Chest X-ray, AP view. Patient: 65 years old, sex M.
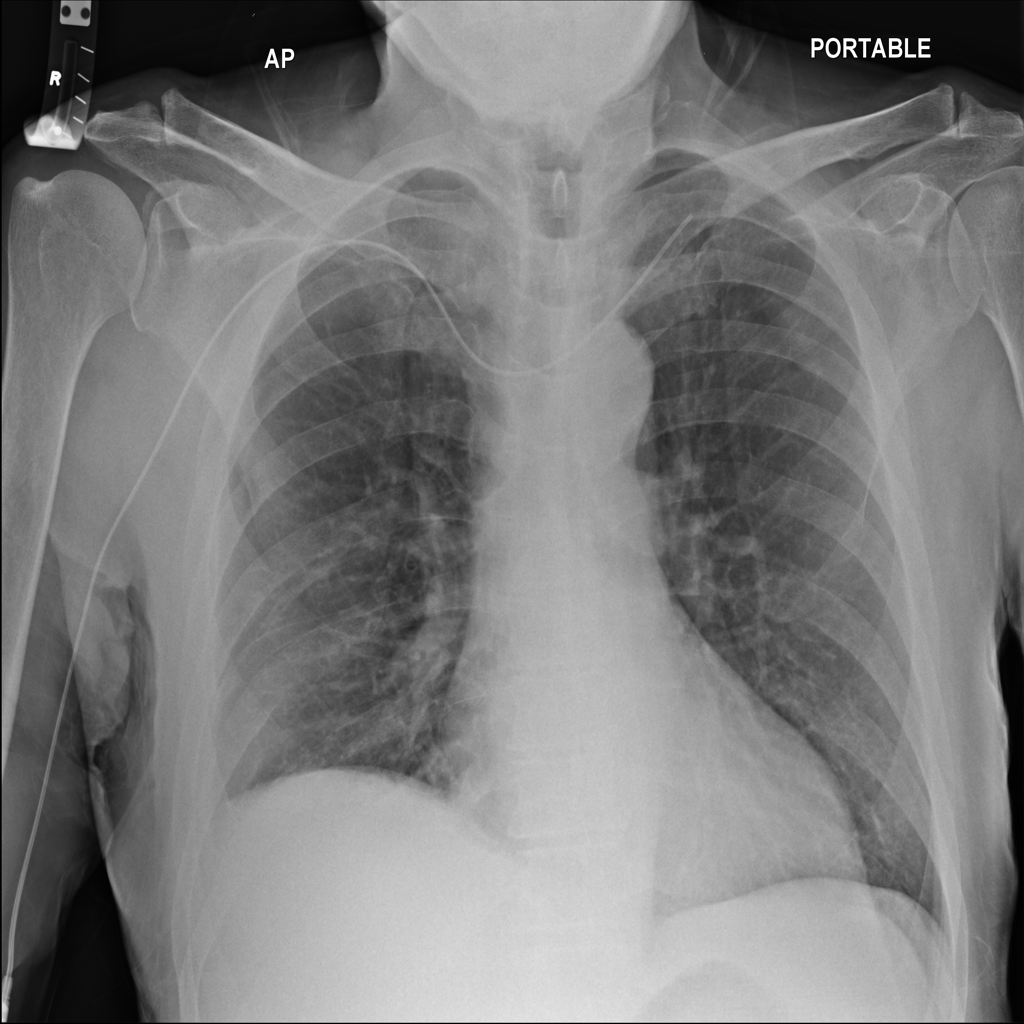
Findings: No Finding